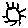
Label: sun